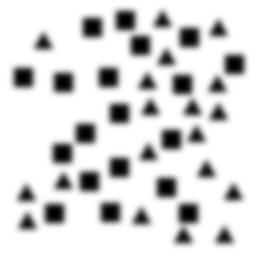
Squares: 19
Triangles: 19
Stars: 0
Total shapes: 38